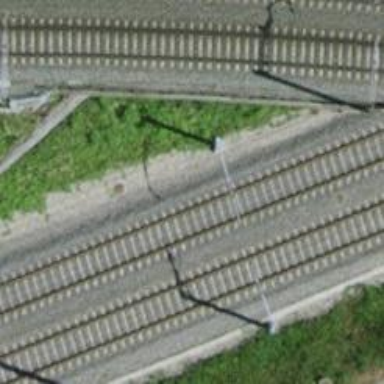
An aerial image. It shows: Single-track electrified railway with contact line.